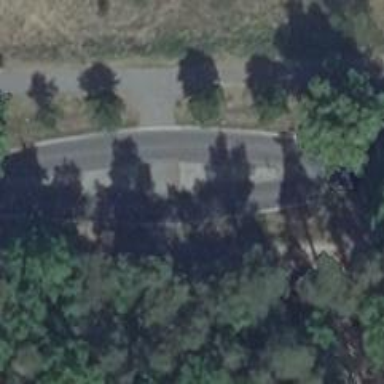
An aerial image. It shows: Footway with asphalt surface and crossing.